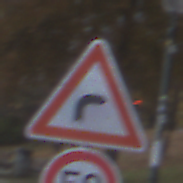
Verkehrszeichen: KurveRechts
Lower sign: Geschwindigkeit50
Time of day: MorningAfternoon
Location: Outdoor (Urban)
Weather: Overcast
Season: NotSpecified
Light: Natural